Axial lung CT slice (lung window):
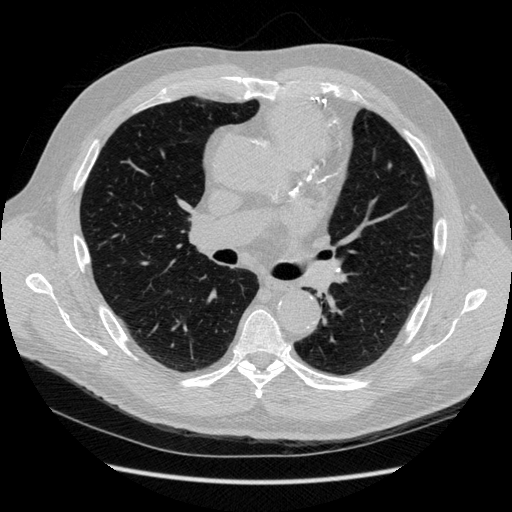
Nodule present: no